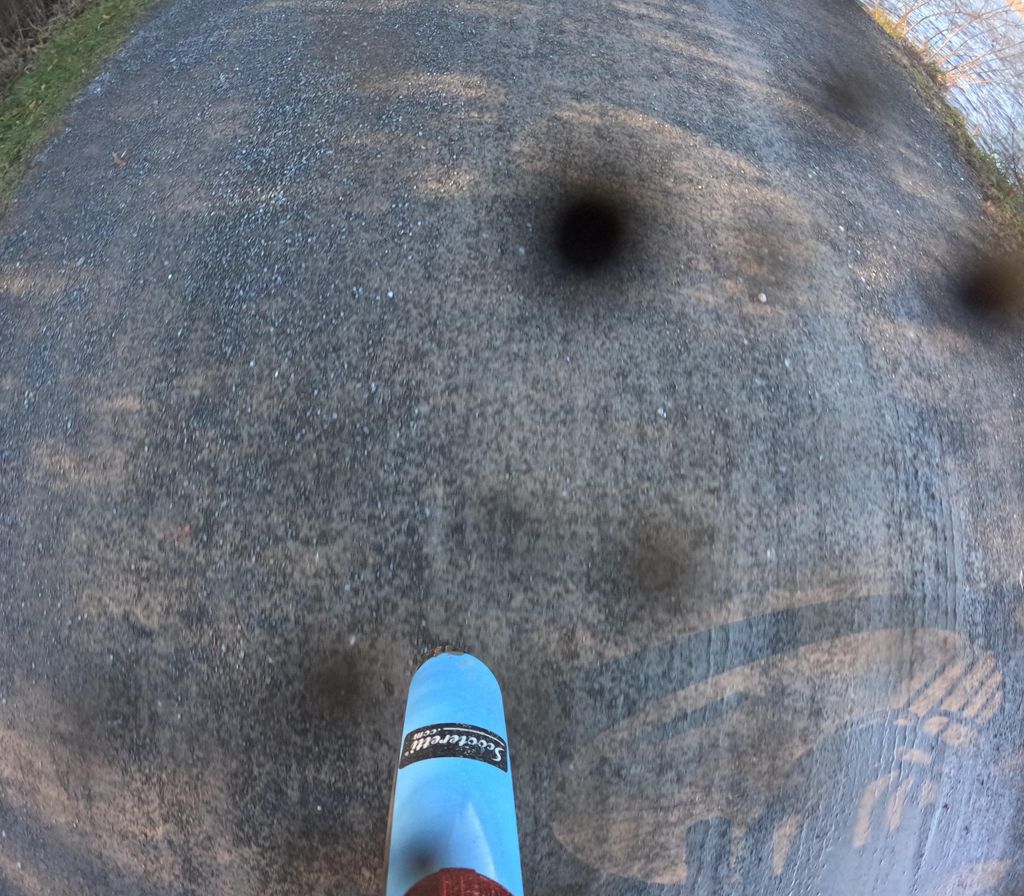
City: ottawa-gatineau